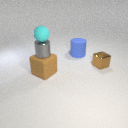
small gray metal cylinder above large brown rubber cube